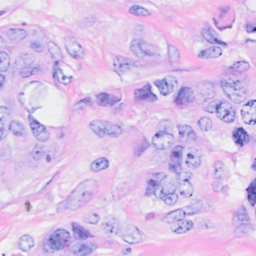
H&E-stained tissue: Breast